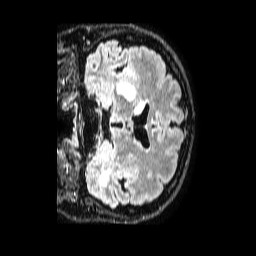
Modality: FLAIR
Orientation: coronal
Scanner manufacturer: philips
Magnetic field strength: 1.5 T
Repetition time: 4.8 s
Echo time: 0.3 s